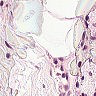
Metastatic tissue present: no